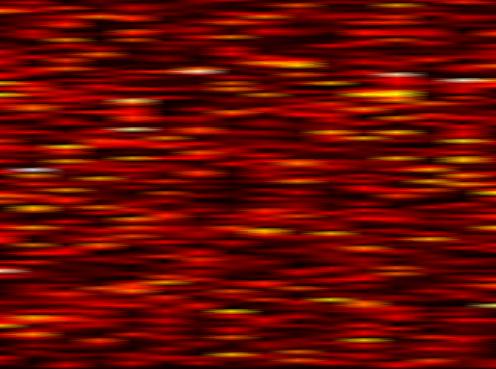
Label: OFDM